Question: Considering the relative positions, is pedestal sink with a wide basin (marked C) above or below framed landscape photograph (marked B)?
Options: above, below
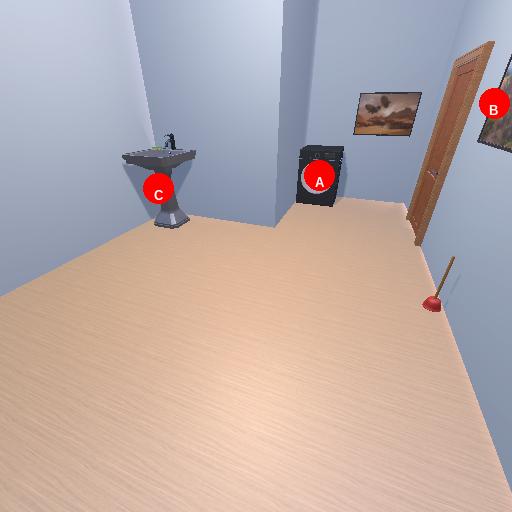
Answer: above